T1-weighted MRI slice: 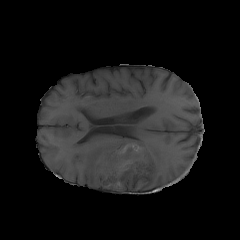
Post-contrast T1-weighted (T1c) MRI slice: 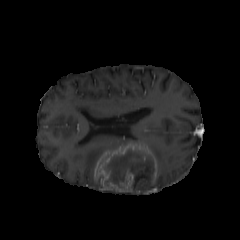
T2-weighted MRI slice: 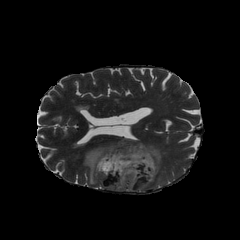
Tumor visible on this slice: yes